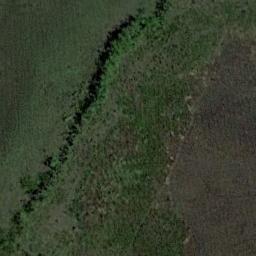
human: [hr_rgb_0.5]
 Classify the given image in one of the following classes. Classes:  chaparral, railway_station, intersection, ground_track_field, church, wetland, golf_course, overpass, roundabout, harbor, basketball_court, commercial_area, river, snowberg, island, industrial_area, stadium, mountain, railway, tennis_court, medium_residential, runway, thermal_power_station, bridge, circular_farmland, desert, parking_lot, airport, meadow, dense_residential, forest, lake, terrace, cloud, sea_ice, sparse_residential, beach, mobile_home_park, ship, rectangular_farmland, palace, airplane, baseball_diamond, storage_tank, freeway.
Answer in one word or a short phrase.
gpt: meadow